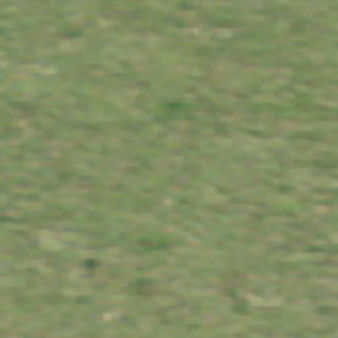
Label: other